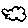
Label: cloud